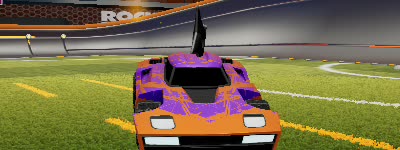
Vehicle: breakout